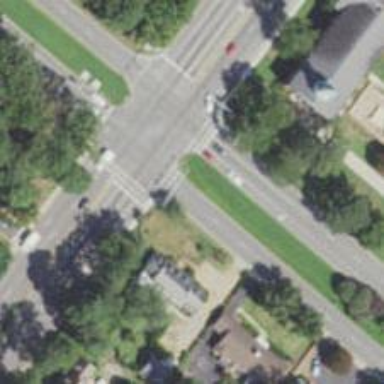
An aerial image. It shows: Marked crossing on footway.